Question: Given this P-List Dictionary:

How do I get at the 3rd. Key - "Dinner" - which in itself is also a Dictionary, and parse its values correctly?
Or, should I structure this P-List differently to begin with, so I can get at everything more easily?
Here's what I got, starting by grabbing all the Keys from my 'MenuDictionary' and storing them in an Array:
'''
// Load the Property-List file into the Dictionary:
MenuDictionary = [[NSDictionary alloc] initWithContentsOfFile:menuPath];
// Get all the Keys from the Dictionary, put 'em into a 'mealTimesArray':
mealTimesArray = [[MenuDictionary allKeys] sortedArrayUsingSelector:@selector(compare:)];
// For each meal-type KEY, grab all the Values (dishes) in it and store them in a 'mealDishesArray':
for (NSString *mealTime in mealTimesArray) {
NSArray *mealDishesArray = [MenuDictionary valueForKey:mealTime];
// Now I can iterate through the 'mealDishesArray' to access each dish at
// a time, so I can print them out or do whatever else:
for (NSString *dish in mealDishesArray) {
NSLog(@"Iterating through 'mealDishesArray' now...");
NSLog(@"Current 'dish' is: %@", dish);
'''
The problem occurs when I get to the "Dinner" key: its a Dictionary, containing 2 Keys with 2 array Values. So how do I load its contents into a Dictionary object? More specifically, what 'init' method should I be using to load the "Dinner" contents into my new Dictionary object?
I tried this - doesn't work:
'''
// I put this inside the first fast-enum loop:
if ([mealTime isEqualToString: @"Dinner"]) {
// init new Dictionary object (declared previously):
dinnerDictionary = [[NSDictionary alloc] initWith ???];
'''
I'd like to init it with the contents of the "Dinner" Key, but its not a P-List file obviously, so I can't use
'''
initWithContentsOfFile: pathName
'''
I don't understand which of the other init methods will give me access to both the Keys and Values of "Dinner". Because even though "Dinner" is structured as a Dictionary, its currently sitting inside an Array, which doesn't regard it as a Dictionary (I think...)
I'm a little unclear about this obviously.
Or, should I be structuring my P-List differently to begin with so I can get at this nested Dinner dictionary?
Any ideas?
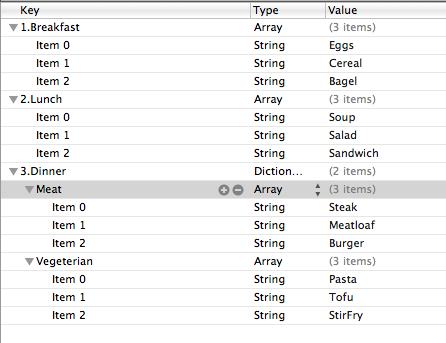
Answer: I think plist structure makes sense, and dealing with the contents conditionally based on class is perfectly okay, too. I would react to what's in the plist within a reasonable range of expectations, so...
'''
// for each meal...
for (NSString *mealTime in mealTimesArray) {
// we're not sure what kind of meal we have
id mealInfo = [MenuDictionary valueForKey:mealTime];
if ([id isKindOfClass:[NSArray self]]) {
// it's an array? cast as an array and deal with the array
NSArray *mealDishesArray = (NSArray *)mealInfo;
[self handleMealArray:mealDishesArray];
} else if ([id isKindOfClass:[NSDictionary self]]) {
// it's a dictionary? that's cool, too. cast as a dictionary and deal with it
NSDictionary *mealDictionary = (NSDictionary *)mealInfo;
[self handleMealDictionary:mealDictionary];
}
}
// you've worked out to handle the array
- (void)handleMealArray:(NSArray *)mealDishesArray {
for (NSString *dish in mealDishesArray) {
NSLog(@"Iterating through 'mealDishesArray' now...");
NSLog(@"Current 'dish' is: %@", dish);
}
}
// handle the dictionary like a dictionary, realizing that it contains
// arrays, which you've already worked out how to handle
- (void)handleMealDictionary:(NSDictionary *)mealDictionary {
for (NSString *dishType in [mealDictionary allKeys]) {
NSArray *mealDishesArray = [mealDictionary valueForKey:dishType];
[self handleMealArray:mealDishesArray];
}
}
'''